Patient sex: F
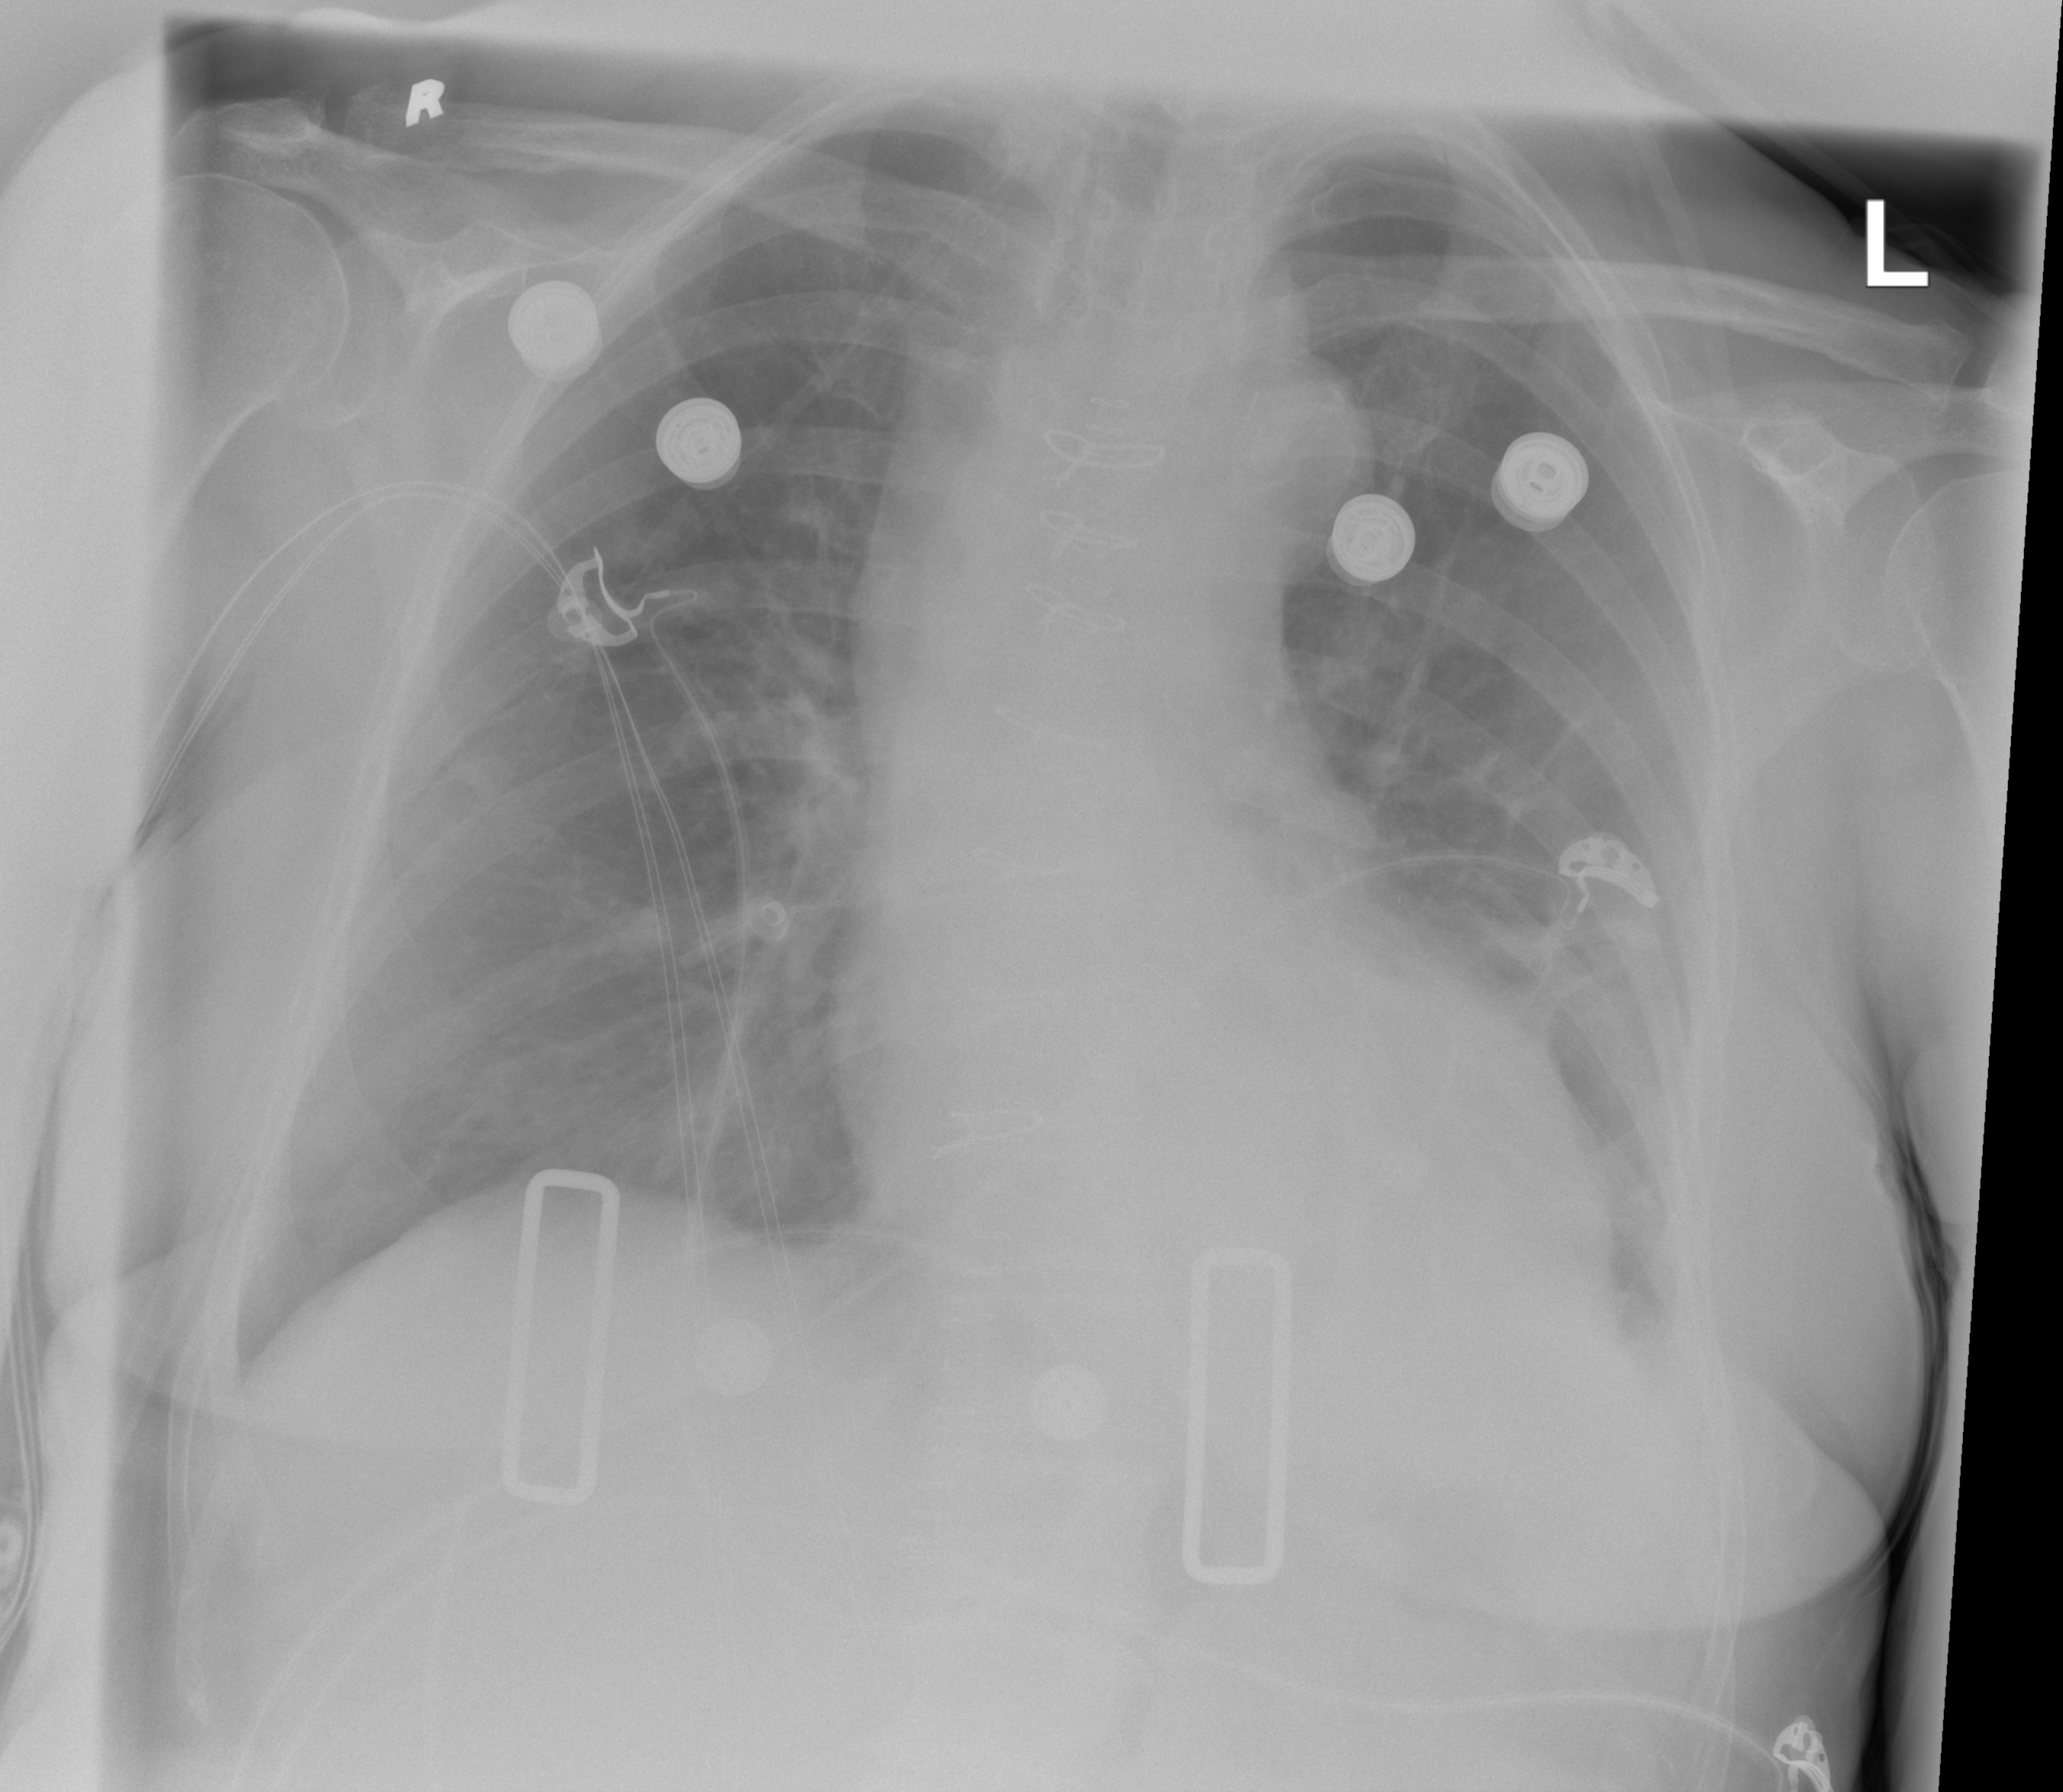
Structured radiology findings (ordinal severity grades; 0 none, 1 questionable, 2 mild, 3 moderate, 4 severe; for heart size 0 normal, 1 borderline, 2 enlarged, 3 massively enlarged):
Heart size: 1
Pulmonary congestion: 0
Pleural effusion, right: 0
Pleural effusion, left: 2
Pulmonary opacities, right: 2
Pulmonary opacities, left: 2
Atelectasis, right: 0
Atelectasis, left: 2